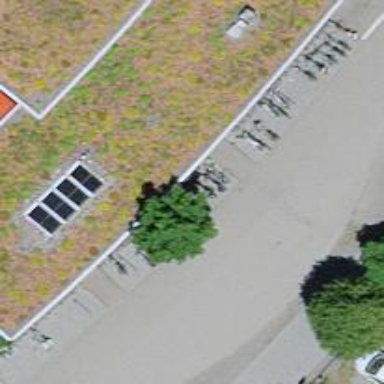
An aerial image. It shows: Bicycle parking area with wall loops for securing bikes.